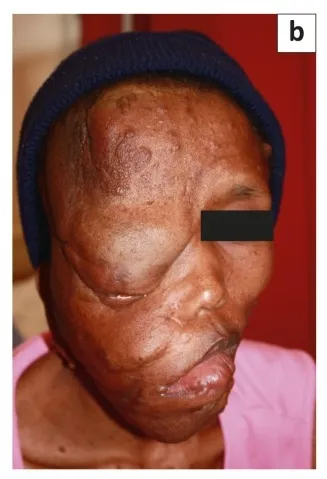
Big plexiform neurofibroma over the right side of the face.
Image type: medical_photograph (other_medical_photograph)